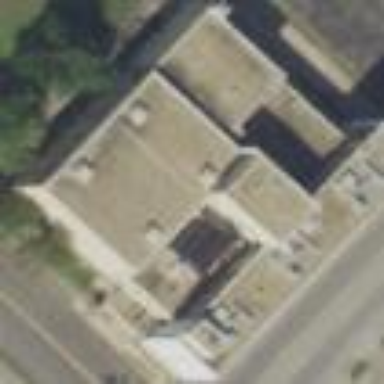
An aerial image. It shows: Building that is place of worship.